The plot is a time-scale (wavelet) decomposition of a bearing vibration signal. Diagnose the bearing from this image, choosing from: normal, inner_race, outer_race, ball.
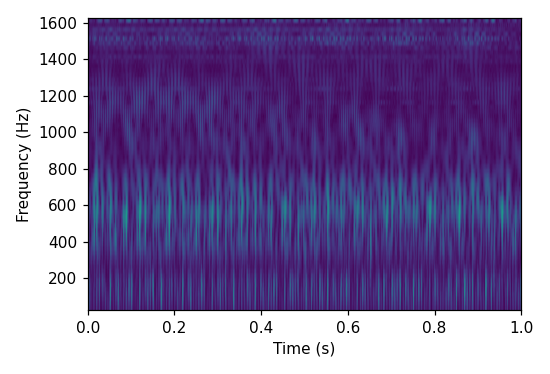
Answer: inner_race